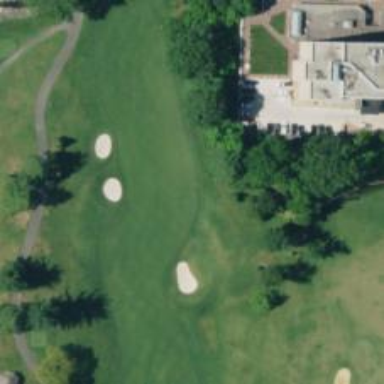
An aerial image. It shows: View of golf hole.